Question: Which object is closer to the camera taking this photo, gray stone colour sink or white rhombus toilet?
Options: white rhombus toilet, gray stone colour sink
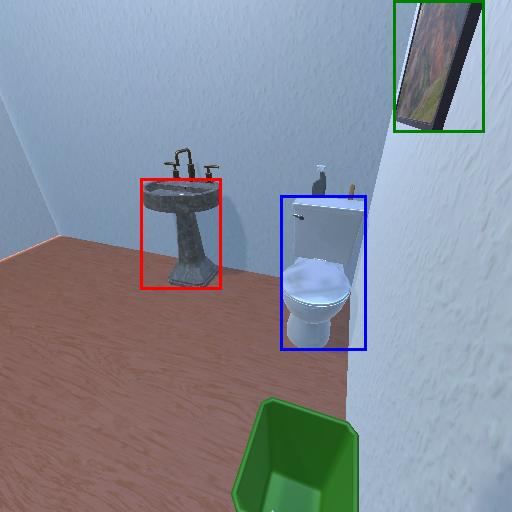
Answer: white rhombus toilet